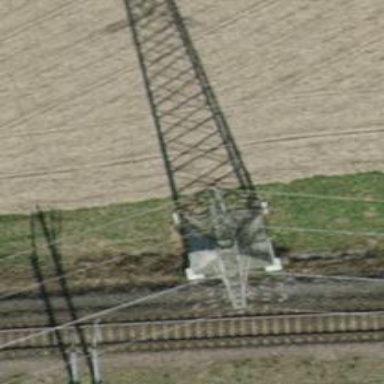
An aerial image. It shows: Power line is depicted.